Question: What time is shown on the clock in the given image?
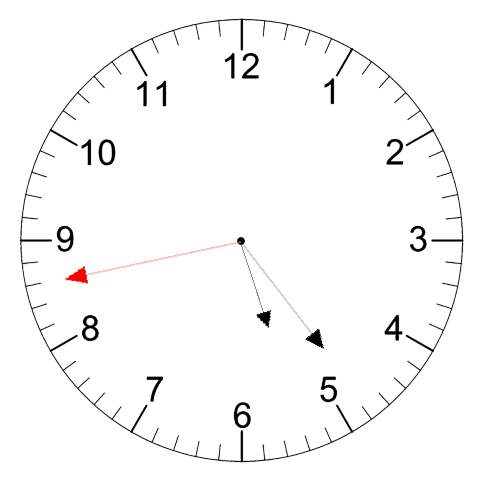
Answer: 05:23:43